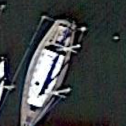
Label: Civil_yacht